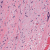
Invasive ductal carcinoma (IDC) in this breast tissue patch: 1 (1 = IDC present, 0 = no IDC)